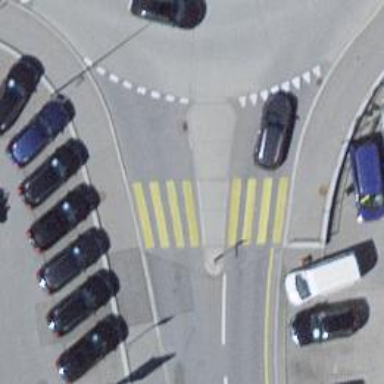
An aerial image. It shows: Uncontrolled crossing with pedestrian island.